Question: I'm possibly missing something here because after setting up 'Web.config' and my 'Controller' to use 'ADMembershipProvider', Even with 'Global Filters' for '[Authorize]' I'm always logged-in... I stepped through the code and noticed the following:

I'm connected to Corp domain, but my goal is to use Form Auth so that user need to Login with their AD Credentials and not auto authenticate; which seems to be the case.
[UPDATE]
I disconnected my WIFI and the application still shows me that I'm Authenticated, I also attempted this in Private/Incognito Mode and no luck.
[UPDATE 2]
I forgot to mention a very important aspect of my front end, Its all Angular. The way I'm doing this is, Controller responds with the View. Once the view loads angular kicks in and downloads what is needed via '$http.get' or '$http.post'. I notice that the page renders fine but certain parts give me error at random times. For example I wen't to access a page and it loaded fine but the dropdown boxes didn't populate and when I looked closely at the data coming in it was the login page.. So it was attempting to redirect me.. How do i handle this? If thats the case?
'''
<system.web>
<compilation debug="true" targetFramework="4.5.1" />
<httpRuntime targetFramework="4.5.1" />
<authentication mode="Forms">
<forms name=".ADAuthCookie" loginUrl="~/Account/Login" timeout="45" slidingExpiration="false" protection="All" />
</authentication>
<membership defaultProvider="ADMembershipProvider">
<providers>
<clear />
<add name="ADMembershipProvider" type="System.Web.Security.ActiveDirectoryMembershipProvider" connectionStringName="ADConnectionString" attributeMapUsername="sAMAccountName" />
</providers>
</membership>
</system.web>
'''
'''
[AllowAnonymous]
public class AccountController : Controller
{
public ActionResult Login()
{
return this.View();
}
[HttpPost]
public ActionResult Login(LoginModel model, string returnUrl)
{
if (!this.ModelState.IsValid)
{
return this.View(model);
}
try
{
if (Membership.ValidateUser(model.UserName, model.Password))
{
FormsAuthentication.SetAuthCookie(model.UserName, model.RememberMe);
return this.RedirectToAction("Index", "Home");
}
}
catch (Exception ex)
{
//Fails if connection with LDAP can't be established.
this.ModelState.AddModelError(string.Empty, "Internal Server Error, please check your Internet Connection. Unable to connect to Network!");
}
this.ModelState.AddModelError(string.Empty, "The user name or password provided is incorrect.");
return this.View(model);
}
public ActionResult LogOff()
{
FormsAuthentication.SignOut();
return this.RedirectToAction("Login", "Account");
}
}
'''
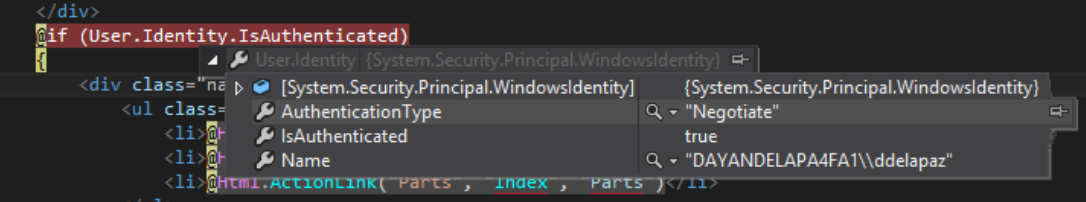
Answer: My problem was 'windowsAuthentication' being on by default in 'IIS Express'.
After testing this in a fresh Windows 7 Pro 64bit Install, I noticed that when I debugged the app it asked for username and password, for some reason this did not come up in my main machine (maybe it was stored?)

So I use my standard windows login credentials and was able to get to the page. This explains why '@User.Identity.IsAuthorize' always shows true, Its using my Local computer account to authenticate me. After researching this issue a bit longer I've found how to remove that and just enable 'anonymousAuthentication'.
'''
<authentication>
<anonymousAuthentication enabled="true" />
<windowsAuthentication enabled="false" />
</authentication>
'''
I found <URL> which goes into detail on how to disable this.
> - - - - - -
In my case, I had to do it manually by going to the 'applicationhost.config' which is located in 'C:\Users\UserAccount\Documents\IISExpress\config' and opening up the file. I found it easier to load this up in Visual Studio and 'Toggle all Outlining'. Then i found the following section and manually made the changes.
'''
<location path="YourProjectNameIsHere">
<system.webServer>
<security>
<authentication>
<anonymousAuthentication enabled="true" />
<windowsAuthentication enabled="false" />
</authentication>
</security>
</system.webServer>
</location>
'''